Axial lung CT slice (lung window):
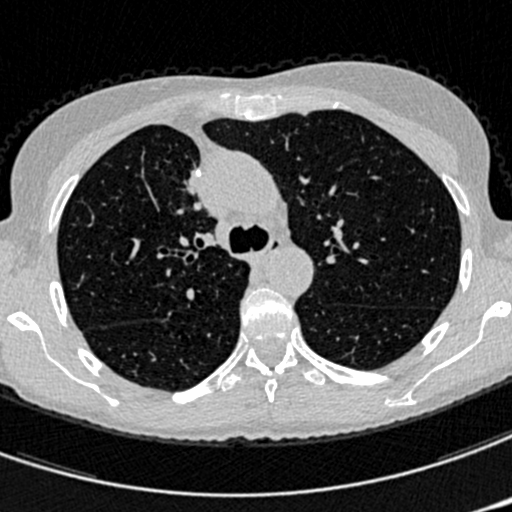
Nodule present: no